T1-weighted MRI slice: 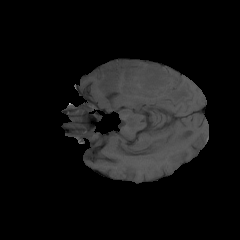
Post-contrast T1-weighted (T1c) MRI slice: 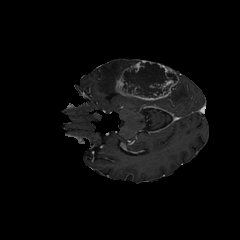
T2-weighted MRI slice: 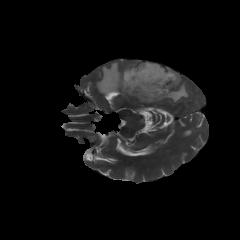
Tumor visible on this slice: yes